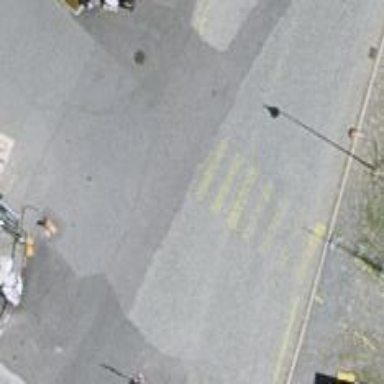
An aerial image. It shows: Unmarked road crossing.